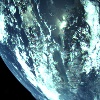
Label: cloud